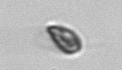
Label: Cryptophyta